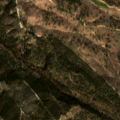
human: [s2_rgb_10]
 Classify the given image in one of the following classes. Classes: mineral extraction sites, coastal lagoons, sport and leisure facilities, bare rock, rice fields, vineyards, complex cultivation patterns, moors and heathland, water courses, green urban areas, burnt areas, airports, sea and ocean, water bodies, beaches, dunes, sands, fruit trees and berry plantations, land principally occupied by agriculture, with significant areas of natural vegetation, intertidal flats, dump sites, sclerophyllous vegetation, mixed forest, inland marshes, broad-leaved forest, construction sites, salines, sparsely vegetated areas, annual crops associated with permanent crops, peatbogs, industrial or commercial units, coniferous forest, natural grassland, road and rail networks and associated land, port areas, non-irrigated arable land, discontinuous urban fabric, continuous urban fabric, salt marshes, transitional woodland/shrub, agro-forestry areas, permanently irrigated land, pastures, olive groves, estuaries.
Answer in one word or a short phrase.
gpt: agro-forestry areas, broad-leaved forest, transitional woodland/shrub